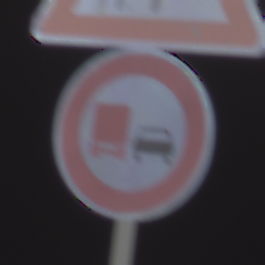
Verkehrszeichen: UeberholverbotKraftfahrzeuge
Zusatzzeichen oben: KinderRechts
Umgebung: Outdoor, Urban
Tageszeit: SunriseSunset
Wetter: PartlyCloudy
Licht: Natural
Jahreszeit: NotSpecified
Kontrast: LowContrast